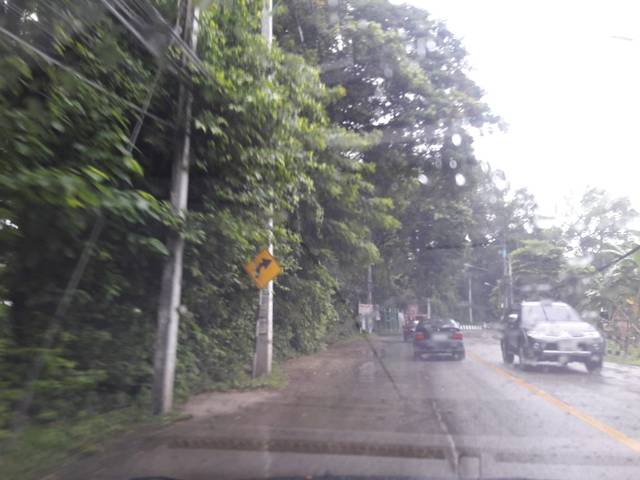
Region: Thailand
Coordinates: 18.775, 99.008